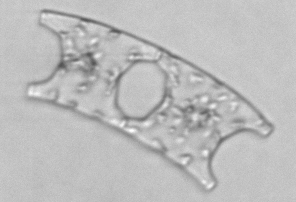
Label: Eucampia